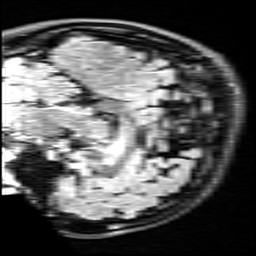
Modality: FLAIR
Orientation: sagittal
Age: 35
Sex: female
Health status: healthy
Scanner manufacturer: siemens
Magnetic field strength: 3 T
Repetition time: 9 s
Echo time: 0.088 s